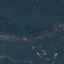
Land use / land cover: Forest